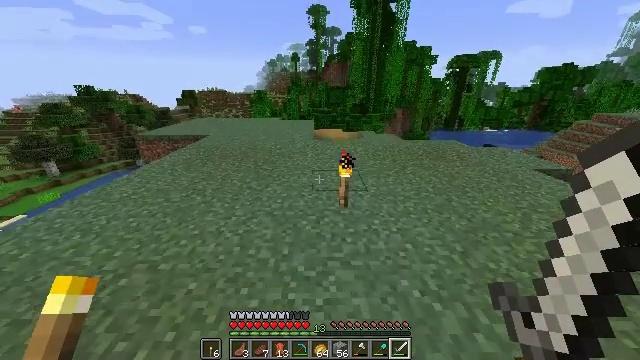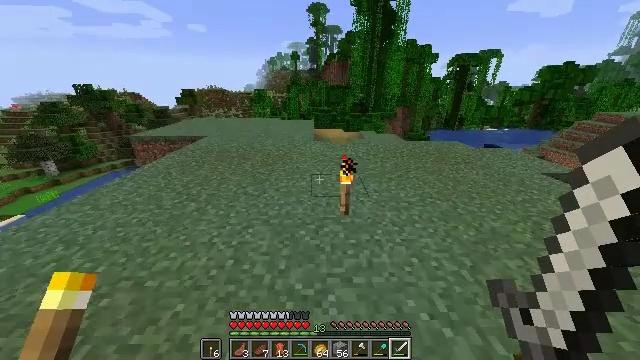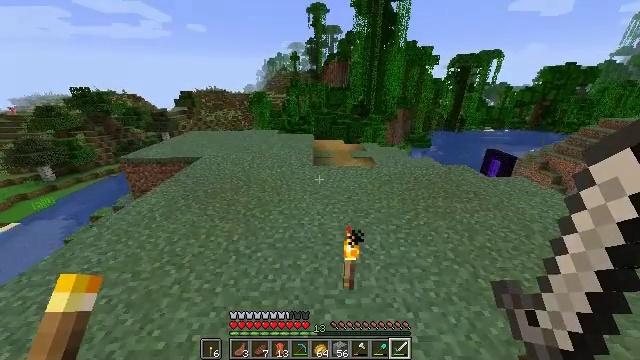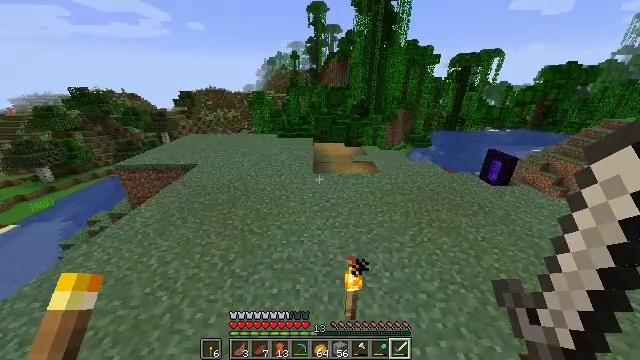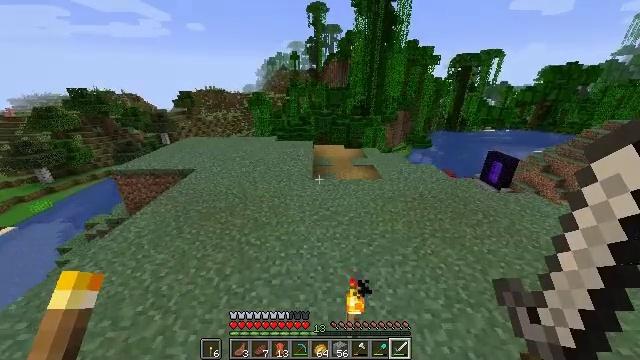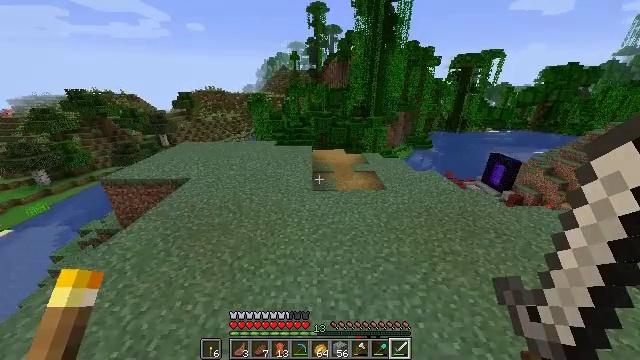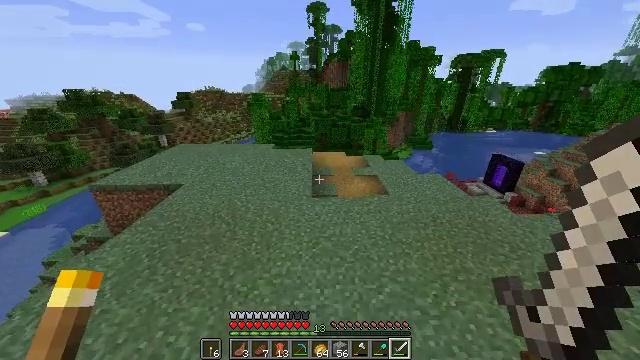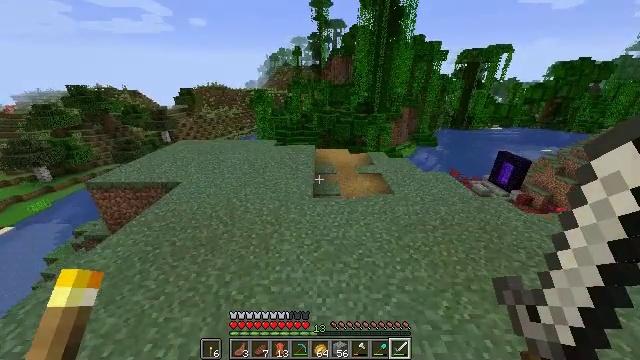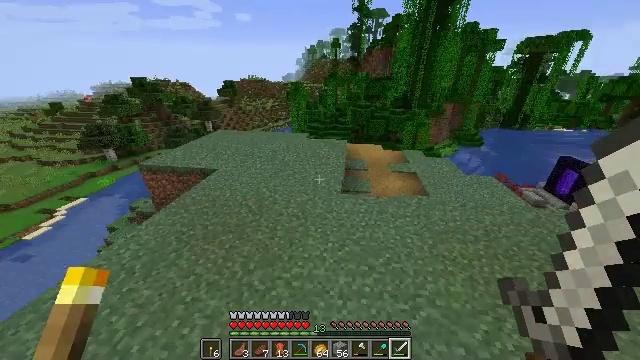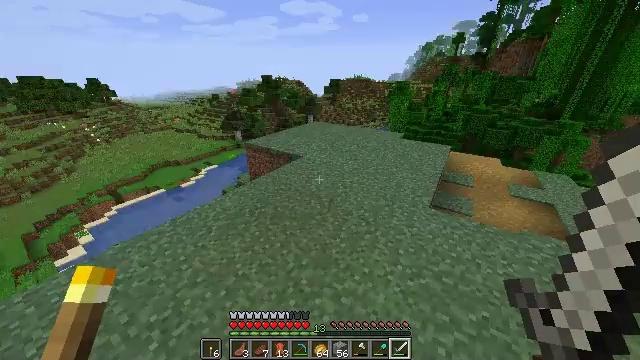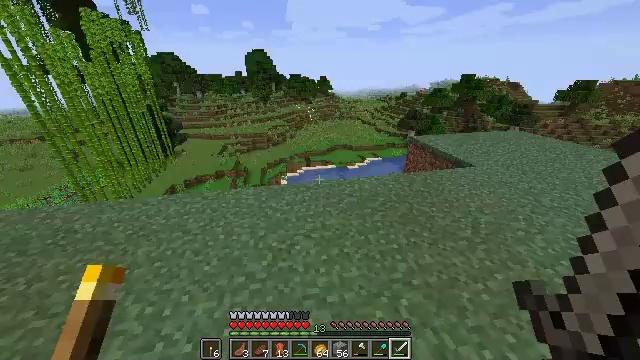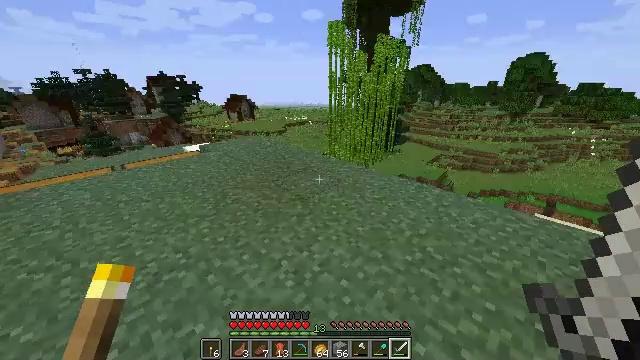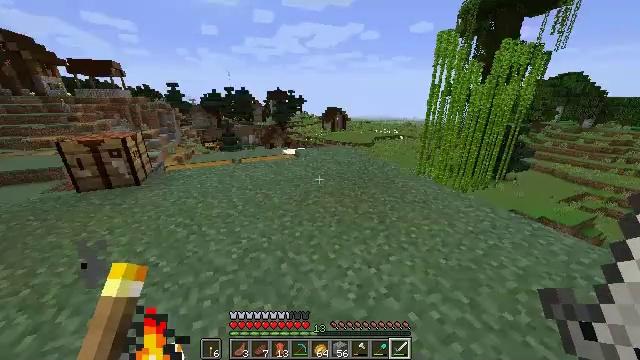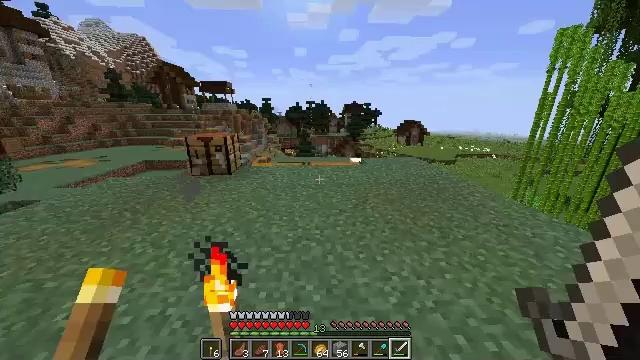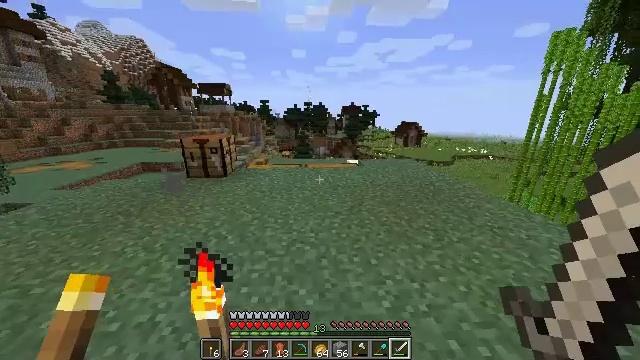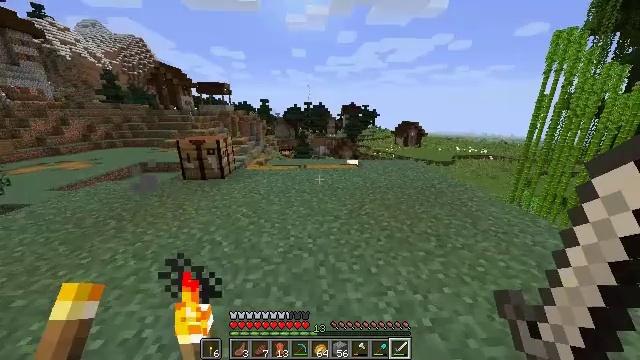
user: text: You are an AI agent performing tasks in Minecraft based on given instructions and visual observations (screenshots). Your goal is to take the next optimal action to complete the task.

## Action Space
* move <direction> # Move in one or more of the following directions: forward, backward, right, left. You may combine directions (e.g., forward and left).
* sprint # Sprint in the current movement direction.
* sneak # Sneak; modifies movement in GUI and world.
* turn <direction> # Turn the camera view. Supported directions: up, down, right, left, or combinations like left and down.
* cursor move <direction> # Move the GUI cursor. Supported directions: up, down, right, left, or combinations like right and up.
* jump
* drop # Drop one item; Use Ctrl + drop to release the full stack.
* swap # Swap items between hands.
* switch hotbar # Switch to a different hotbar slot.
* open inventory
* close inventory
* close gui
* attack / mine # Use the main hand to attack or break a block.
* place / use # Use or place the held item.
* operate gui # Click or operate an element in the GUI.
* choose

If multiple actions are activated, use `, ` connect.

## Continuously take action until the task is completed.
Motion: motion action
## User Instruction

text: Gather melon for food.
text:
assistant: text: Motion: move forward, jump
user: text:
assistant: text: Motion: move forward, sprint, jump
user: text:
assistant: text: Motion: move forward, sprint, jump
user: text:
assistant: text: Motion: move forward, sprint, jump
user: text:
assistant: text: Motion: move forward, sprint, jump
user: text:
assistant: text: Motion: move forward, jump
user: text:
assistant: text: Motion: move forward, jump
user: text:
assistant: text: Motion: move forward, turn left and down, jump
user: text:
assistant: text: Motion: move forward, turn left
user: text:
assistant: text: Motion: move forward, turn left
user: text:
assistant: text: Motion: move forward, turn left and up
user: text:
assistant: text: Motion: move forward, turn left and up
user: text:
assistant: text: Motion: move forward, turn left and up
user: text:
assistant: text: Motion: move forward
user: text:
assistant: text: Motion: move forward, sprint
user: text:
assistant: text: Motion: move forward, sprint
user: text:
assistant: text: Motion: move forward, sprint
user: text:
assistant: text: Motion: move forward
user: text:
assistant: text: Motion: move forward, turn left
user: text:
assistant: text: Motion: move forward, sprint, turn right and up
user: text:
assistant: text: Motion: move forward, sprint, turn right
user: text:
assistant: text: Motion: move forward, sprint
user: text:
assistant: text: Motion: move forward, sprint
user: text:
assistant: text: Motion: move forward
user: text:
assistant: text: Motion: move forward, turn left
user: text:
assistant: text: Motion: move forward, sprint
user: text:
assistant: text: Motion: move forward, sprint, turn down
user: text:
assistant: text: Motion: move forward, sprint
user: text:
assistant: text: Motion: move forward, sprint, turn left and down
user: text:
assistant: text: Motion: move forward, turn left and down